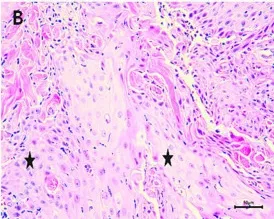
Examinations of the patient. (B) Poorly differentiated feline oral squamous cell carcinoma cells (FOSCC) (*); x400 magnification; scale bar, 50 mum.
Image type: pathology (h&e)